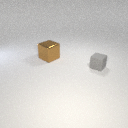
large brown metal cube to the left of small gray rubber cube